Question: I created a simple web application with SpringMVC and Hibernate. Everything works fine, my employees are added to database (using MySQL) but page don't show the list of them:

Also logger don't show any output message when I'm adding the object when it should show something like: "Employee add successfully, Employee details: ..."
Here's the page:
'''
<%@ taglib uri="http://java.sun.com/jsp/jstl/core" prefix="c" %>
<%@ taglib uri="http://www.springframework.org/tags" prefix="spring" %>
<%@ taglib uri="http://www.springframework.org/tags/form" prefix="form" %>
<%@ page session="false" %>
<html>
<head>
<title>Employee Page</title>
<style type="text/css">
.tg {border-collapse:collapse;border-spacing:0;border-color:#ccc;}
.tg td{font-family:Arial, sans-serif;font-size:14px;padding:10px 5px;border-style:solid;border-width:1px;overflow:hidden;word-break:normal;border-color:#ccc;color:#333;background-color:#fff;}
.tg th{font-family:Arial, sans-serif;font-size:14px;font-weight:normal;padding:10px 5px;border-style:solid;border-width:1px;overflow:hidden;word-break:normal;border-color:#ccc;color:#333;background-color:#f0f0f0;}
.tg .tg-4eph{background-color:#f9f9f9}
</style>
</head>
<body>
<h1>
Add a Employee
</h1>
<c:url var="addAction" value="/employee/add" ></c:url>
<form:form action="${addAction}" commandName="employee">
<table>
<c:if test="${!empty employee.name}">
<tr>
<td>
<form:label path="id">
<spring:message text="ID"/>
</form:label>
</td>
<td>
<form:input path="id" readonly="true" size="8" disabled="true" />
<form:hidden path="id" />
</td>
</tr>
</c:if>
<tr>
<td>
<form:label path="name">
<spring:message text="Name"/>
</form:label>
</td>
<td>
<form:input path="name" />
</td>
</tr>
<tr>
<td colspan="2">
<c:if test="${!empty employee.name}">
<input type="submit"
value="<spring:message text="Edit Employee"/>" />
</c:if>
<c:if test="${empty employee.name}">
<input type="submit"
value="<spring:message text="Add Employee"/>" />
</c:if>
</td>
</tr>
</table>
</form:form>
<br>
<h3>List of Employees</h3>
<c:if test="${!empty listEmployees}">
<table class="tg">
<tr>
<th width="80">Employee ID</th>
<th width="120">Employee Name</th>
<th width="60">Edit</th>
<th width="60">Delete</th>
</tr>
<c:forEach items="${listEmployee}" var="employee">
<tr>
<td>${employee.id}</td>
<td>${employee.name}</td>
<td><a href="<c:url value='/edit/${employee.id}' />" >Edit</a></td>
<td><a href="<c:url value='/remove/${employee.id}' />" >Delete</a></td>
</tr>
</c:forEach>
</table>
</c:if>
</body>
</html>
@Qualifier(value = "employeeDAO")
public class EmployeeDAOImpl implements EmployeeDAO {
private static final Logger logger = LoggerFactory.getLogger(EmployeeDAOImpl.class);
private SessionFactory sessionFactory;
public void setSessionFactory(SessionFactory sf){
this.sessionFactory = sf;
}
@Override
public void addEmployee(Employee e) {
Session session = this.sessionFactory.getCurrentSession();
session.persist(e);
logger.info("Employee saved successfully, Employee details: " + e);
}
@Override
public void updateEmployee(Employee e) {
Session session = this.sessionFactory.getCurrentSession();
session.update(e);
logger.info("Employee updated successfully, Employee details: " + e);
}
@SuppressWarnings("uncheked")
@Override
public List<Employee> listEmployee() {
Session session = this.sessionFactory.getCurrentSession();
List<Employee> employeeList = session.createQuery("FROM Employee").list();
for (Employee e: employeeList){
logger.info("Employee List::" + e);
}
return employeeList;
}
@Override
public Employee getEmployeeById(int id) {
Session session = this.sessionFactory.getCurrentSession();
Employee e = (Employee) session.load(Employee.class, new Integer(id));
logger.info("Employee loaded successfully, Employee details: " + e);
return null;
}
@Override
public void removeEmployee(int id) {
Session session = this.sessionFactory.getCurrentSession();
Employee e = (Employee) session.load(Employee.class, new Integer(id));
if(e != null){
session.delete(e);
}
logger.info("Employee delete successfully, Employee details: " + e);
}
}
'''
My Service class:
'''
@Service
@Qualifier(value = "employeeService")
public class EmployeeServiceImpl implements EmployeeService{
public EmployeeServiceImpl() {
}
private EmployeeDAO employeeDAO;
public EmployeeServiceImpl(EmployeeDAO employeeDAO) {
this.employeeDAO = employeeDAO;
}
@Override
@Transactional
public void addEmployee(Employee e) {
this.employeeDAO.addEmployee(e);
}
@Override
@Transactional
public void updateEmployee(Employee e) {
this.employeeDAO.updateEmployee(e);
}
@Override
@Transactional
public List<Employee> listEmployee() {
return this.employeeDAO.listEmployee();
}
@Override
@Transactional
public Employee getEmployeeById(int id) {
return this.employeeDAO.getEmployeeById(id);
}
@Override
@Transactional
public void removeEmployee(int id) {
this.employeeDAO.removeEmployee(id);
}
public void setEmployeeDAO(EmployeeDAOImpl employeeDAO) {
this.employeeDAO = employeeDAO;
}
}
'''
Here I create the mapping:
'''
@Entity
@Table(name = "Employee")
public class Employee {
@Column(name = "Name")
private String name;
@Id
@Column(name = "Employee ID")
@GeneratedValue(strategy = GenerationType.IDENTITY)
private int employeeID;
public Employee(String name) {
this.name = name;
}
public Employee() {
}
public String getName() {
return name;
}
public void setName(String name) {
this.name = name;
}
public int getEmployeeID() {
return employeeID;
}
public void setEmployeeID(int employeeID) {
this.employeeID = employeeID;
}
@Override
public String toString() {
return "Employee{" +
"name='" + name + ''' +
", employeeID=" + employeeID +
'}';
}
}
'''
Controller class:
'''
@Controller
public class EmployeeController {
private EmployeeService employeeService;
@Autowired(required = true)
@Qualifier("employeeService")
public void setEmployeeService(EmployeeService employeeService) {
this.employeeService = employeeService;
}
@RequestMapping(value = "/employee", method = RequestMethod.GET)
public String employeeList(Model model) {
model.addAttribute("employee", new Employee());
model.addAttribute("listEmployee", this.employeeService.listEmployee());
return "employee";
}
//For add and update person both
@RequestMapping(value = "/employee/add", method = RequestMethod.GET)
public String addEmployee(@ModelAttribute("person") Employee e){
if (e.getEmployeeID() == 0){
//new employee, add it
this.employeeService.addEmployee(e);
}else {
//existing employee, call update
this.employeeService.updateEmployee(e);
}
return "redirect:/employee";
}
@RequestMapping(value = "employees/remove/{id}")
public String removeEmployee(@PathVariable("id") int id){
this.employeeService.removeEmployee(id);
return "redirect:/employees";
}
@RequestMapping(value = "/employees/edit{id}")
public String editEmployee(@PathVariable("id") int id, Model model){
model.addAttribute("employee", this.employeeService.getEmployeeById(id));
model.addAttribute("listEmployees", this.employeeService.listEmployee());
return "employee";
}
}
'''
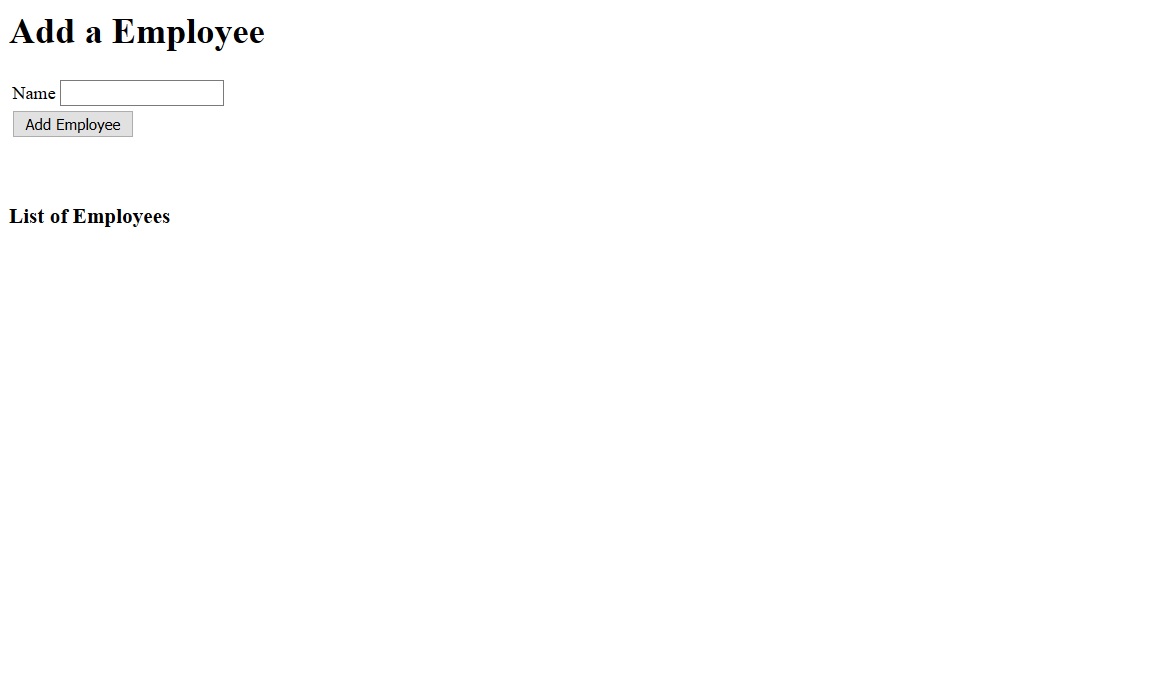
Answer: In JSP Page your checking condition listEmployees , but in Controller You have added as model attribute listEmployee. remove last character s from listEmployees in Jsp. It should work. Otherwise everything is fine.
'''
<c:if test="${!empty listEmployees}">
'''
In Controller
'''
model.addAttribute("listEmployee", this.employeeService.listEmployee());
'''